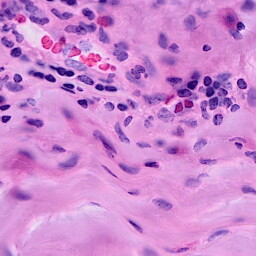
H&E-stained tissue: Breast